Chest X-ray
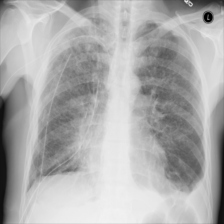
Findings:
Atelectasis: negative
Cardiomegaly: negative
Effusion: positive
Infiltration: positive
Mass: negative
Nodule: negative
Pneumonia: negative
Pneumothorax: negative
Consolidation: negative
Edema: negative
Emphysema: negative
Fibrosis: negative
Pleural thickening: negative
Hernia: negative